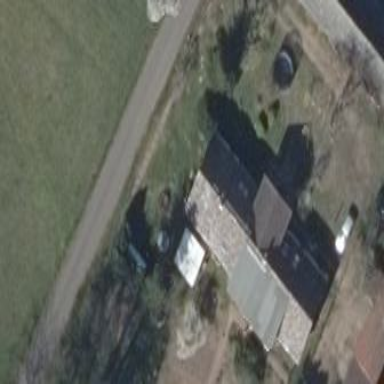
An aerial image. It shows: Simple and straightforward house.